Question: I have a problem executing the following code on the host and am not sure where I am going wrong. my understanding is that I need to allocate enough memory to store the contents of textData which is textLength in size on the device, I malloc with sizeof(char) * textLength which should give me enough space, then I use cudaMemcpy to copy all of the values from textData to the allocated space on the device. my exception reads "Access violation reading location 0x000000000501f80400" which is the memory address of my cuTextArray on the device.
'''
texture<char, cudaTextureType1D, cudaReadModeElementType> textDataRef;
int textLength = <PHONE>
cudaArray *cuTextArray;
checkCudaErrors (cudaMalloc(&cuTextArray, sizeof(char)*textLength));
checkCudaErrors(cudaMemcpy(cuTextArray, textData, sizeof(char)*textLength, cudaMemcpyHostToDevice));
checkCudaErrors(cudaBindTextureToArray(textDataRef, cuTextArray, textDataRef.channelDesc));
'''
I cannot use cudaMallocArray as my data is too big for the buffer - maximum of 8192 bytes
Exception here where it seems to crash at binding texture to array snippet of code inside cuda_runtime.h:

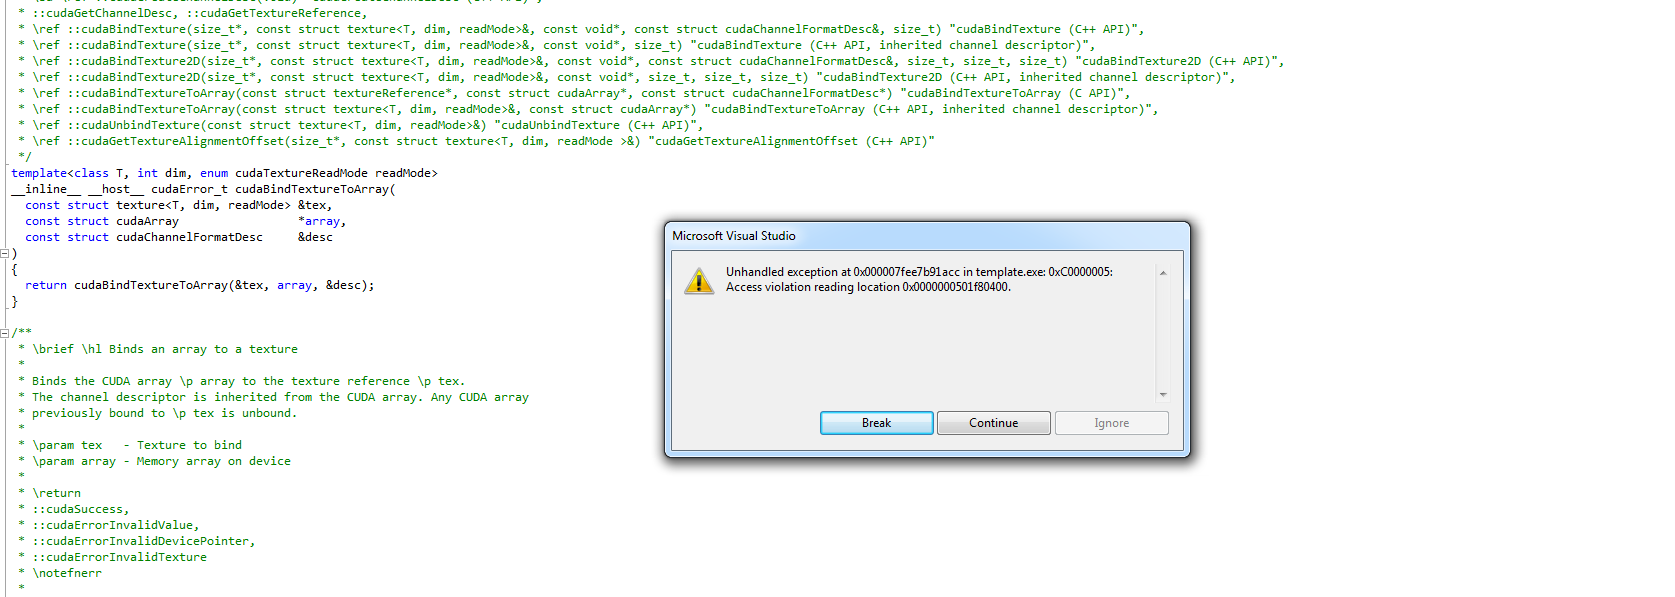
Answer: Well as it turns out I can stay away from the entire array nonsense by using a standard char pointer with a reference and a different binding call to get it working. Extremely simple stuff, bit odd it wasn't easily answerable.
'''
//Allocate Memory
checkCudaErrors( cudaMalloc(&d_textData, sizeof(char) * textLength) );
//Copy Host To Device
checkCudaErrors( cudaMemcpy(d_textData, textData, sizeof(char)* textLength, cudaMemcpyHostToDevice));
//Bind reference to block of memory
checkCudaErrors ( cudaBindTexture(NULL,&texTextRef,d_textData,&texTextRef.channelDesc, sizeof(char) * textLength ) );
'''
lookup values using
'''
tex1Dfetch(texTextRef,k+index)
'''